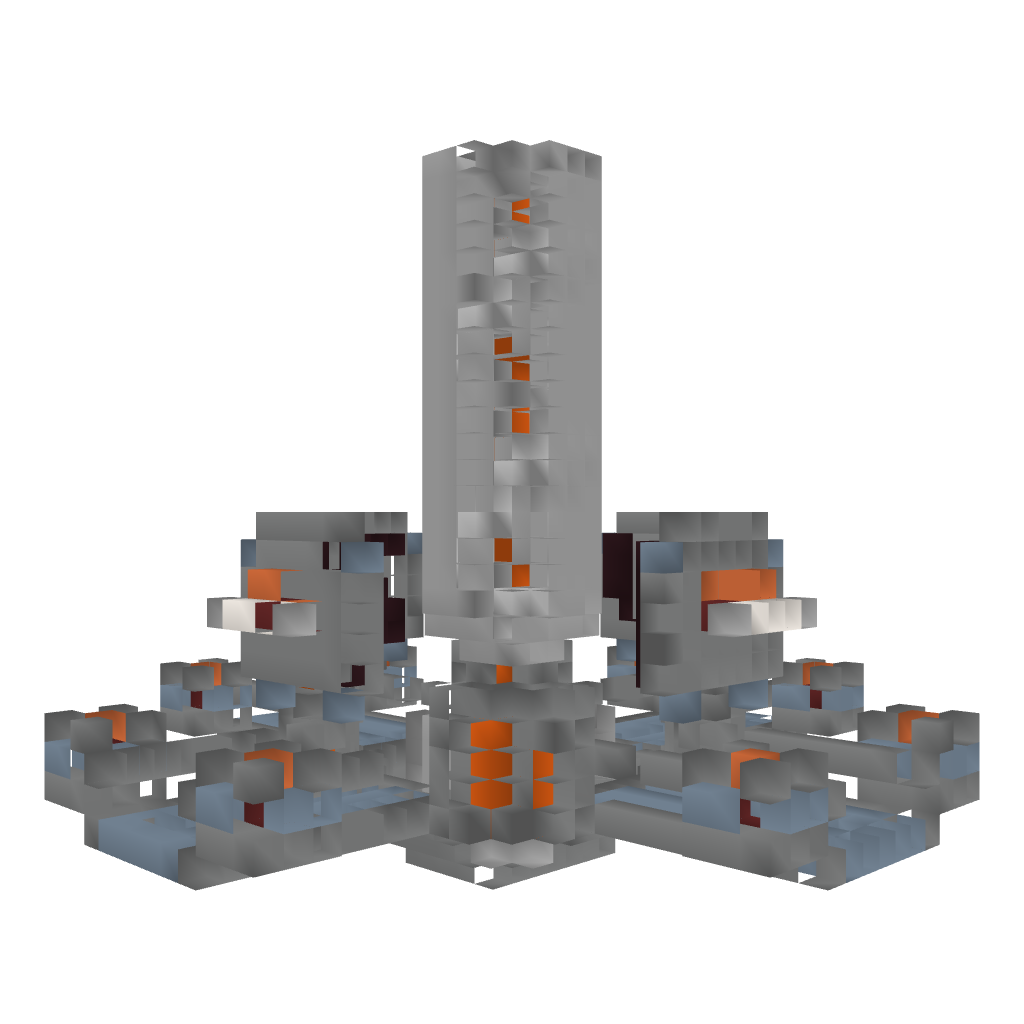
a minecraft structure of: Server spawn #1